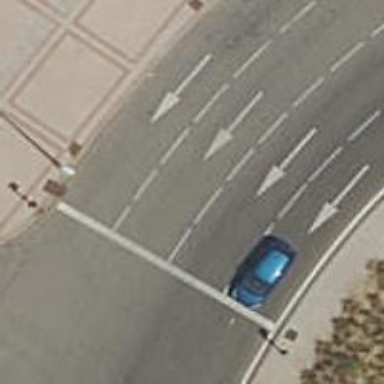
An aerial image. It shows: Road with traffic signals.